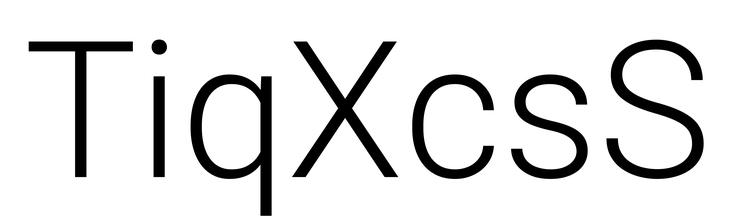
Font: Roboto_Light